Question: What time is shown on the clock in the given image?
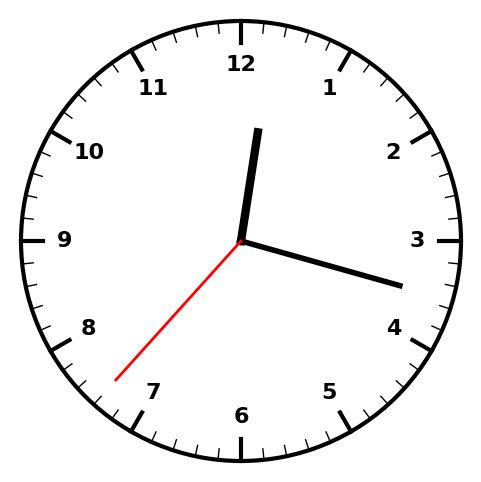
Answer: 12:17:37